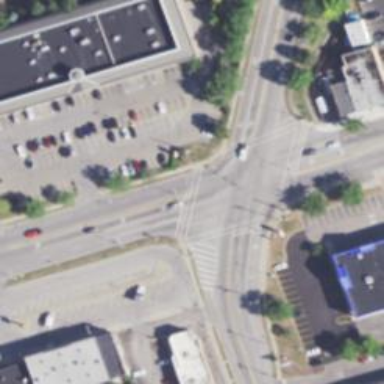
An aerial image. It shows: Marked crossing on the road.